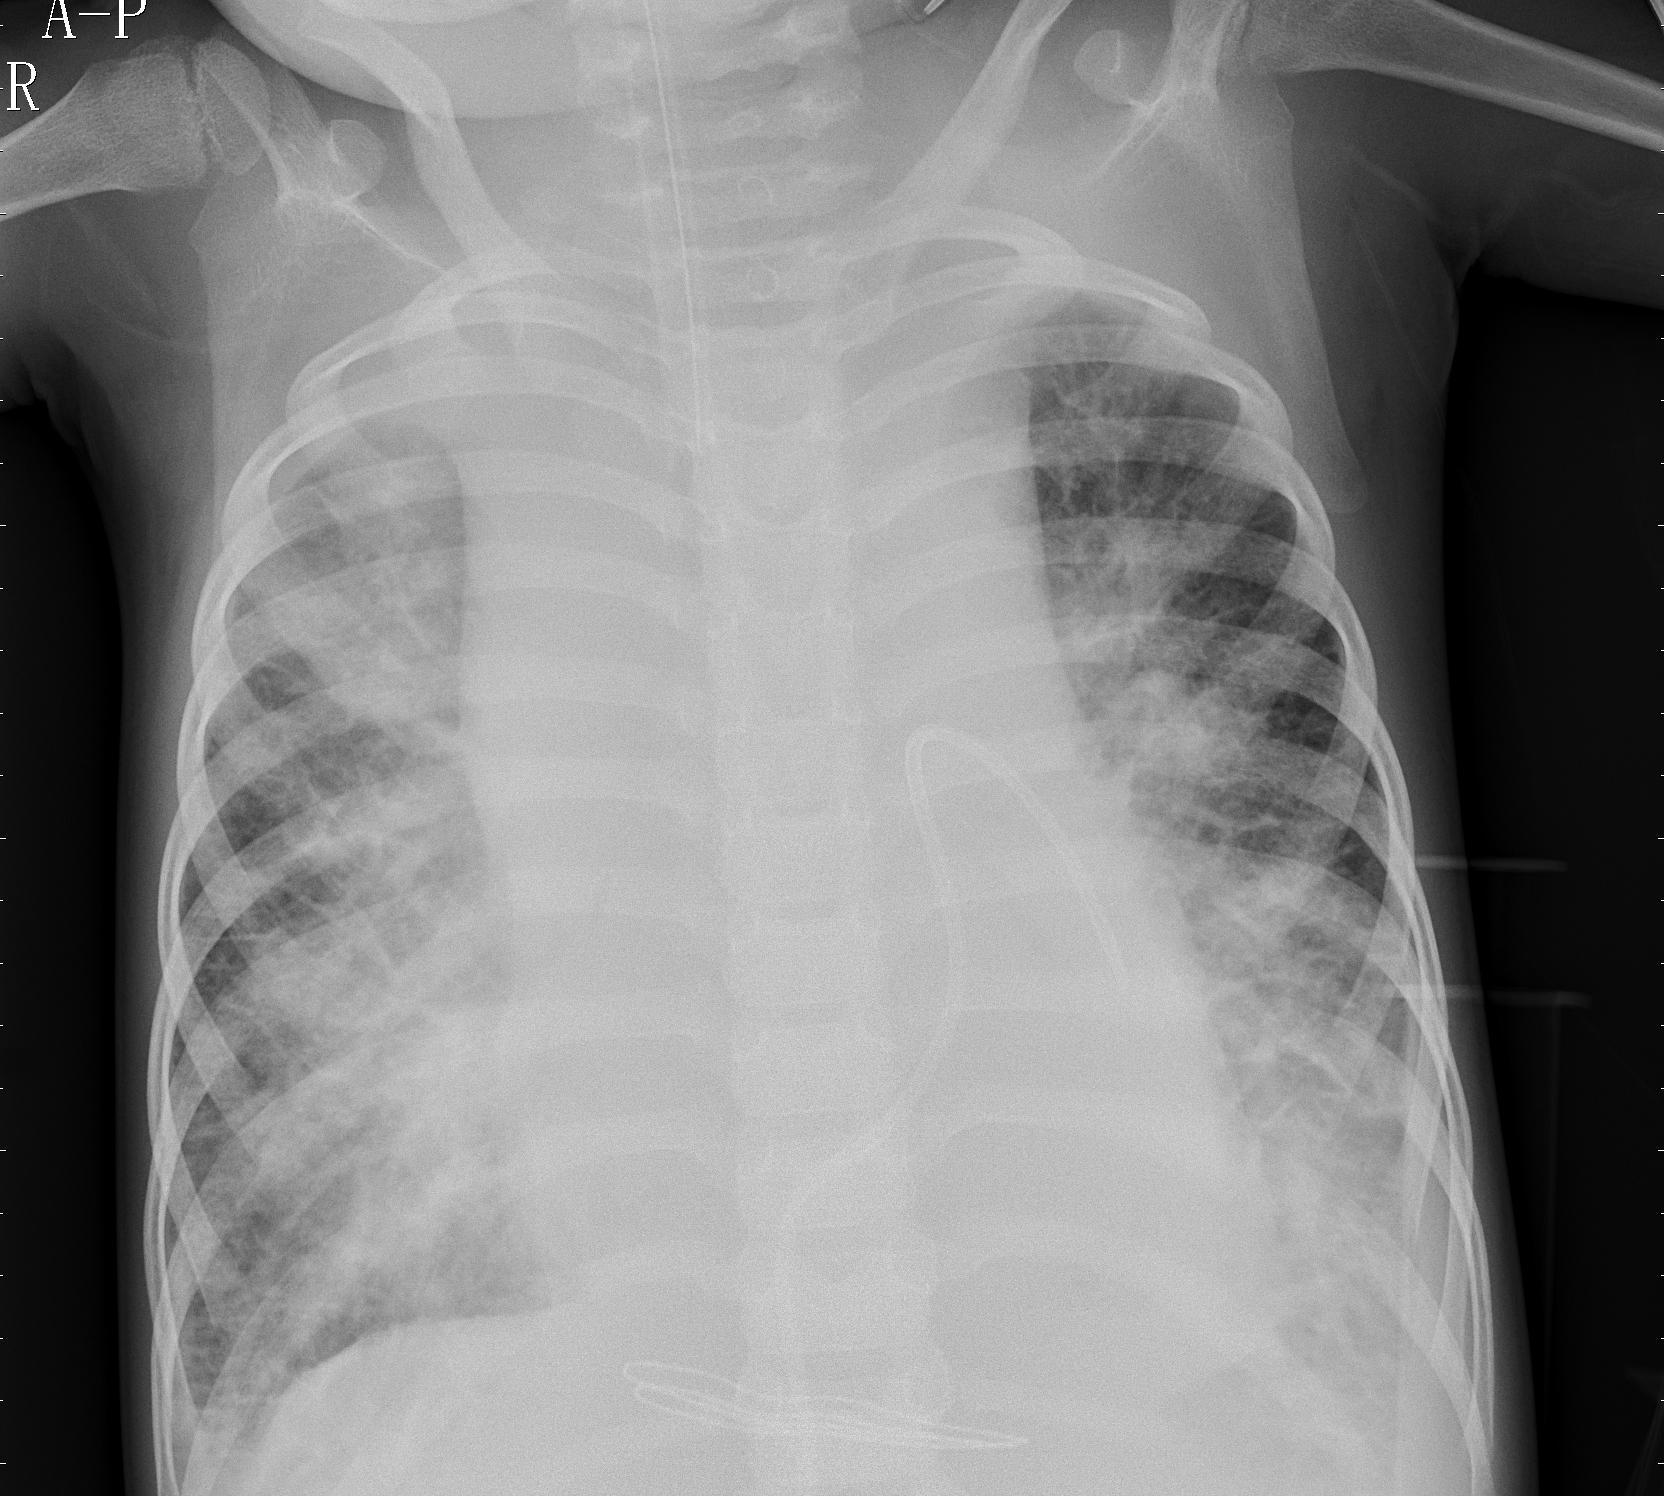
Diagnosis: PNEUMONIA